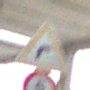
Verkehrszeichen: KurveRechts
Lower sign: Geschwindigkeit5
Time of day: MorningAfternoon
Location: Roofed (Suburban)
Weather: PartlyCloudy
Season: Winter
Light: Natural